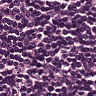
Metastatic tissue present: no